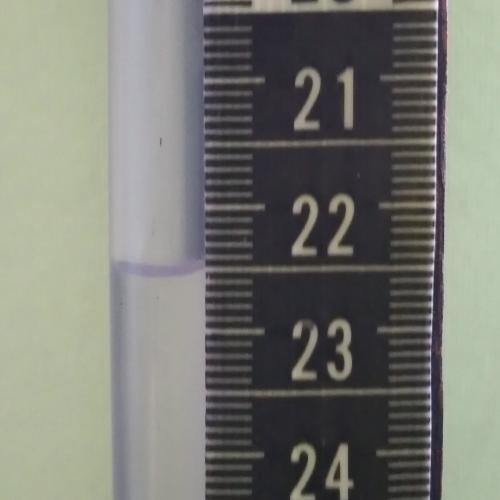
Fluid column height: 22.5 cm